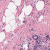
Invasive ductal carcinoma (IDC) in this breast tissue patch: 0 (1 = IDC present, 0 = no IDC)